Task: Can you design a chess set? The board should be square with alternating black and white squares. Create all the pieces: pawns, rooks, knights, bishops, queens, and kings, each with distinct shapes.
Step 5270:
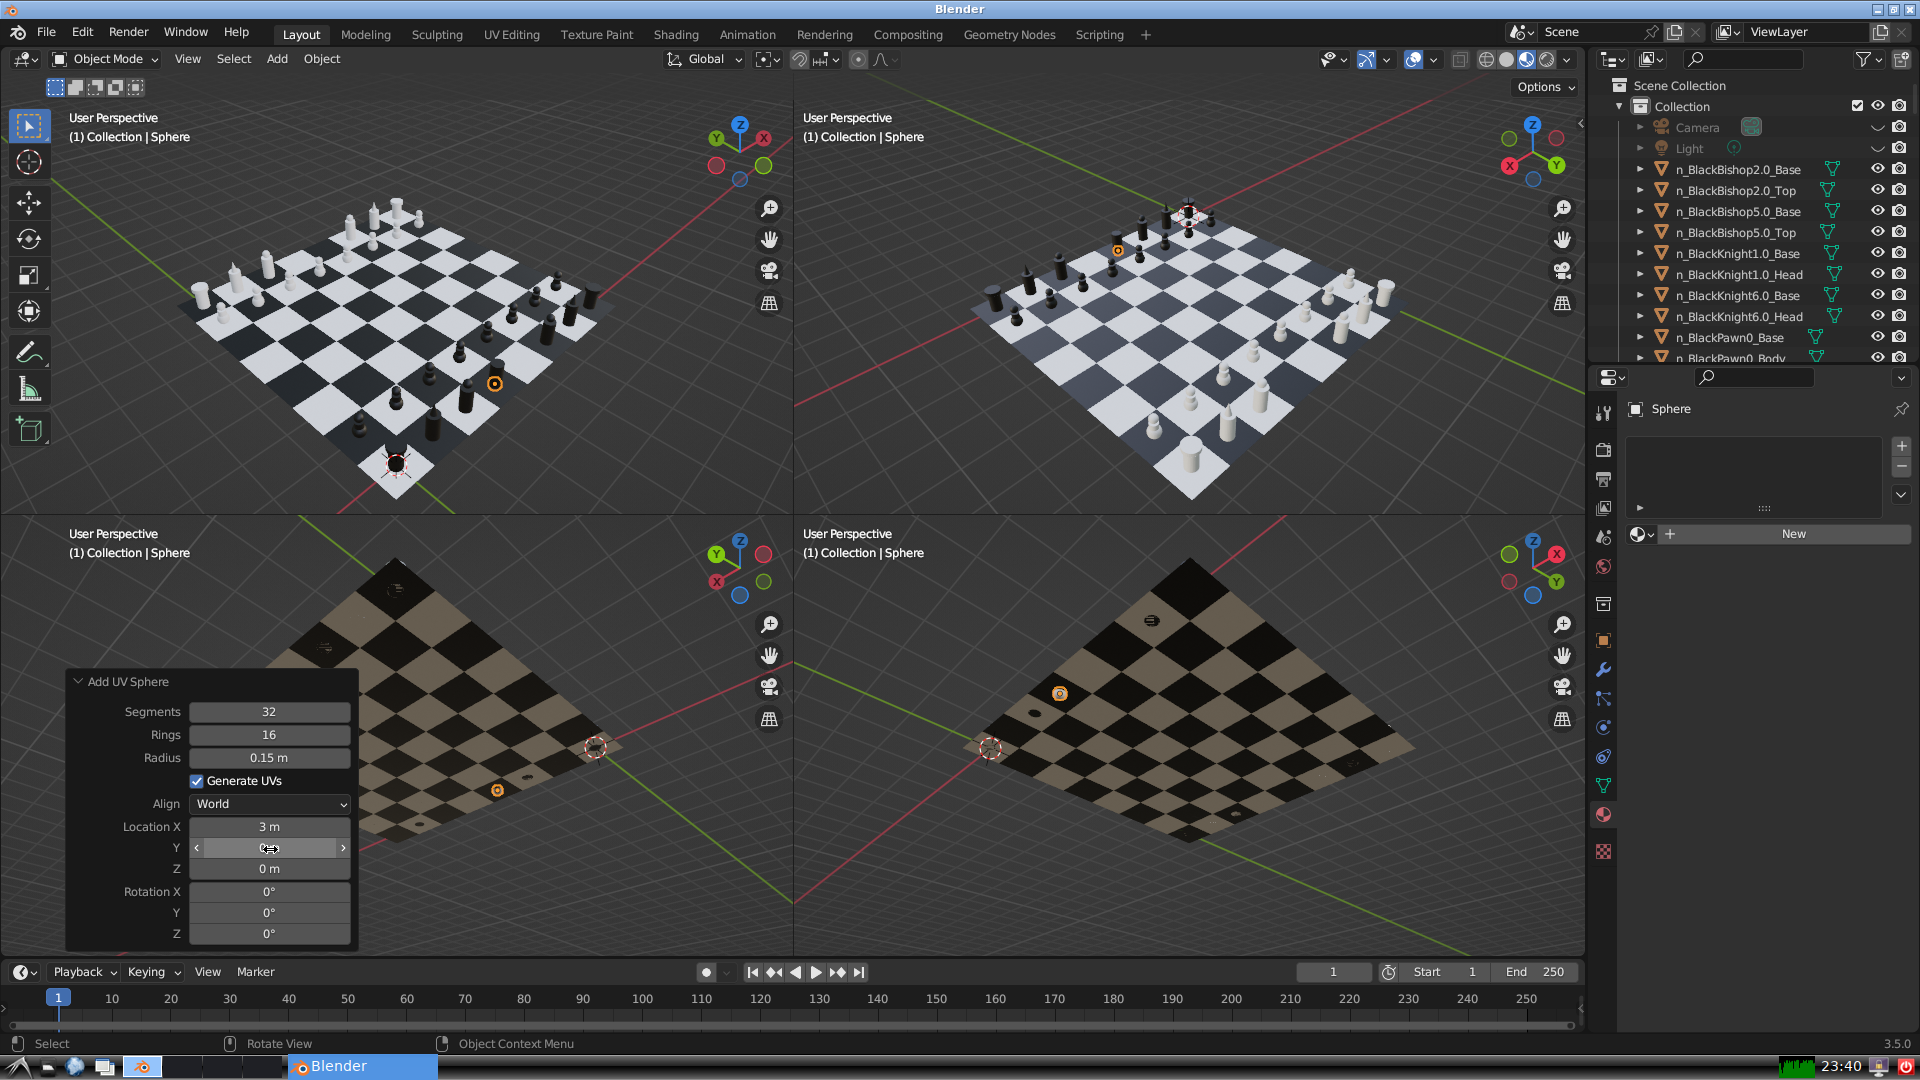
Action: click: no